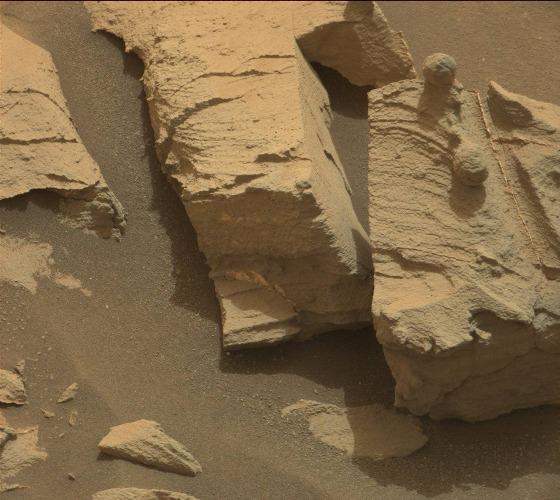
Terrain classes present: Bedrock, Gravel / Sand / Soil, Rock, Shadow